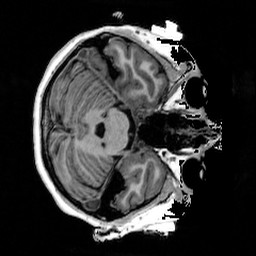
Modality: T1w
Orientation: axial
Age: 31
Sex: female
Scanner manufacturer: siemens
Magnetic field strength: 3 T
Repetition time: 4 s
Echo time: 0.00289 s